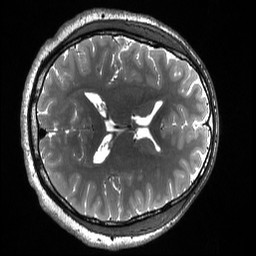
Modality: T2w
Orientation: axial
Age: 19
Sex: male